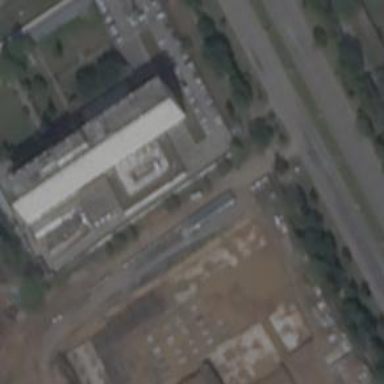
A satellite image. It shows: Office building.